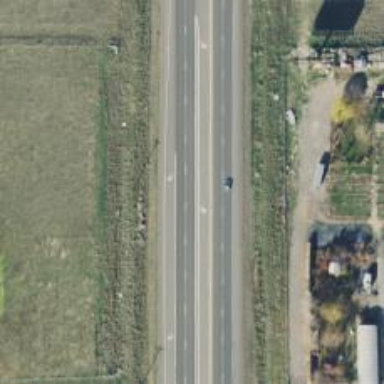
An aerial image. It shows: Asphalt trunk highway.